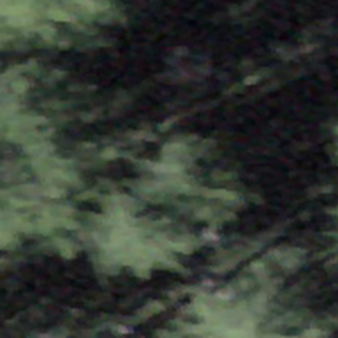
Label: other